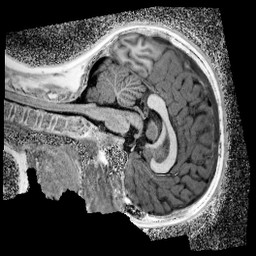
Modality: UNIT1_denoised
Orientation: sagittal
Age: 11
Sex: male
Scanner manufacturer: siemens
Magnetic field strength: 3 T
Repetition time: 4 s
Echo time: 0.00299 s